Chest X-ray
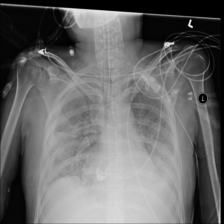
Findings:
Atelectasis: negative
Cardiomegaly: negative
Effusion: negative
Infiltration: positive
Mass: negative
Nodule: negative
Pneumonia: negative
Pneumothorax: negative
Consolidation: negative
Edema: negative
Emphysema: negative
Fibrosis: negative
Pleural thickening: negative
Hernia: negative